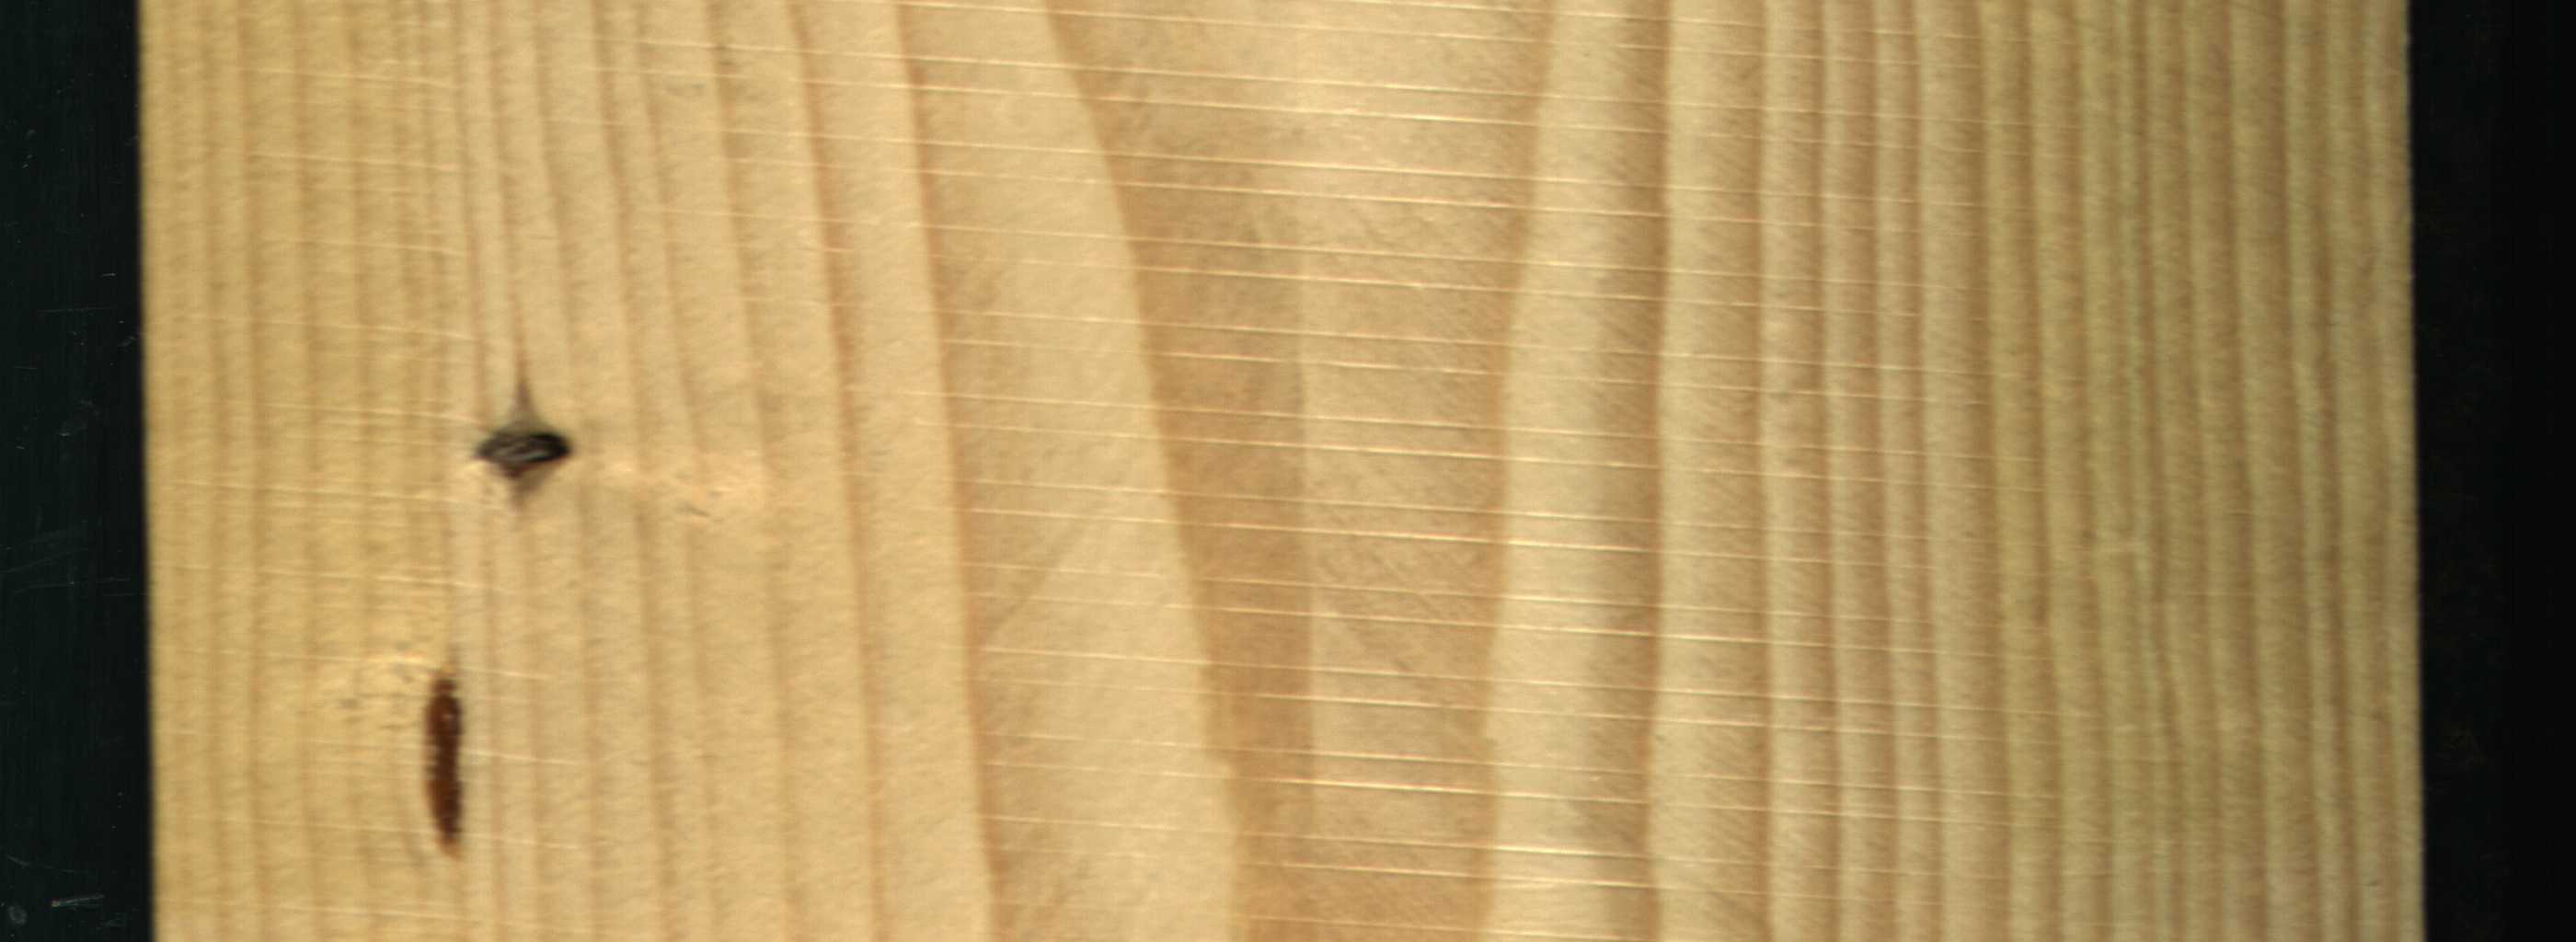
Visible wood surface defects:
resin
Dead_Knot